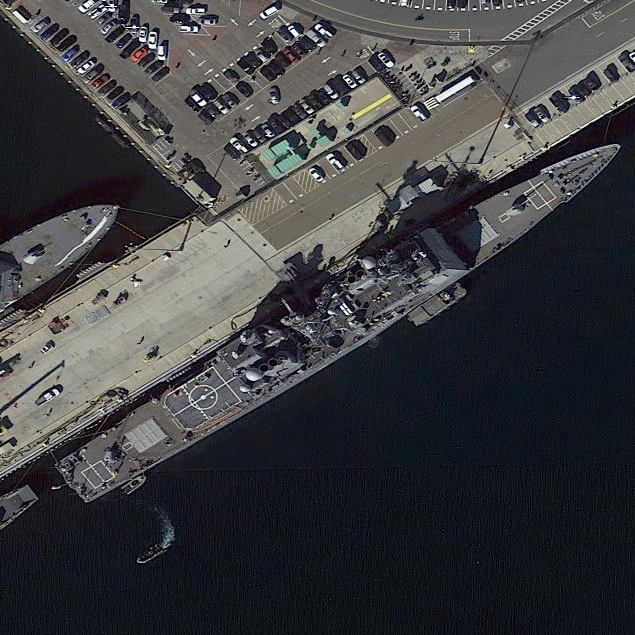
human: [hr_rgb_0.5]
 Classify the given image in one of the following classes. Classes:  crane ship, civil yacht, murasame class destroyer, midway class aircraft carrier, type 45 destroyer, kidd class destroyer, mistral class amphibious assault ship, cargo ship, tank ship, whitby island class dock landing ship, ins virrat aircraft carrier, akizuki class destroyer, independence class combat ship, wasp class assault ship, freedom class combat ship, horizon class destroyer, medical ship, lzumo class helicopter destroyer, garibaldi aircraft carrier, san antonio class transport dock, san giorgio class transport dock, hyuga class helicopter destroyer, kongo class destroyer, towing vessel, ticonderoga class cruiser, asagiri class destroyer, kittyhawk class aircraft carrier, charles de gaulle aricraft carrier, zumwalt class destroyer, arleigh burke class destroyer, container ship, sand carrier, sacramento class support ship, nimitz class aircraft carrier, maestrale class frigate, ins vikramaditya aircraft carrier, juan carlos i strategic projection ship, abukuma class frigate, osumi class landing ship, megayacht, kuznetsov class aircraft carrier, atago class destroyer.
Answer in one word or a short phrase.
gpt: Ticonderoga class cruiser